Chest X-ray:
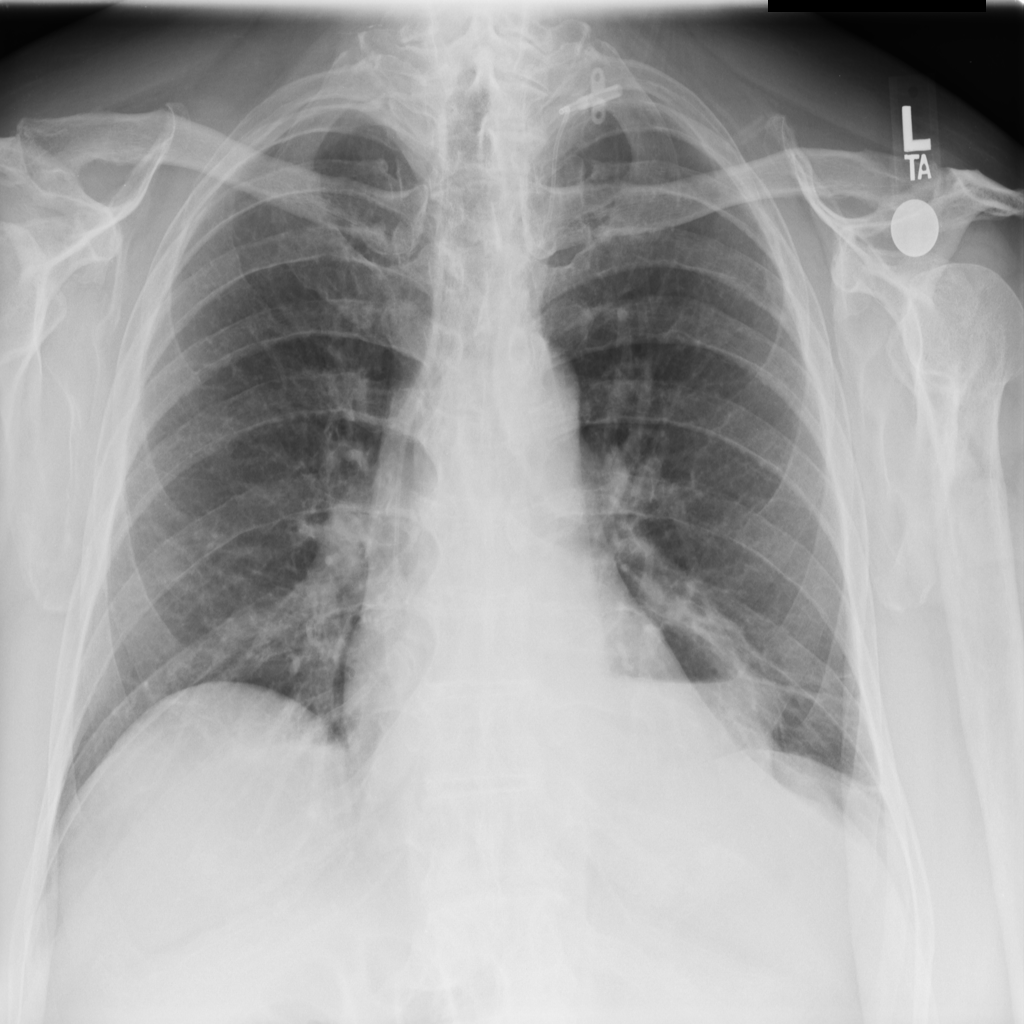
Findings: Atelectasis
No abnormal finding: no